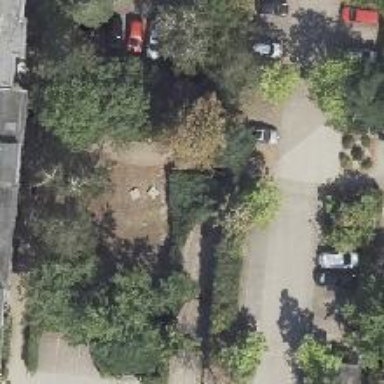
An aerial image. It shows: Concrete driveway designated as service road.